Field crop: maize
Growth stage: 2
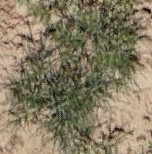
Species: salsola